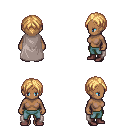
a pixel art fantasy rpg character, female body template, human, dark skin, gray cape, teal pants, light blonde parted hairstyle, maroon shoes, four views (front, back, left, right), 2x2 character sprite sheet, small pixel art, hard edges, no anti-aliasing